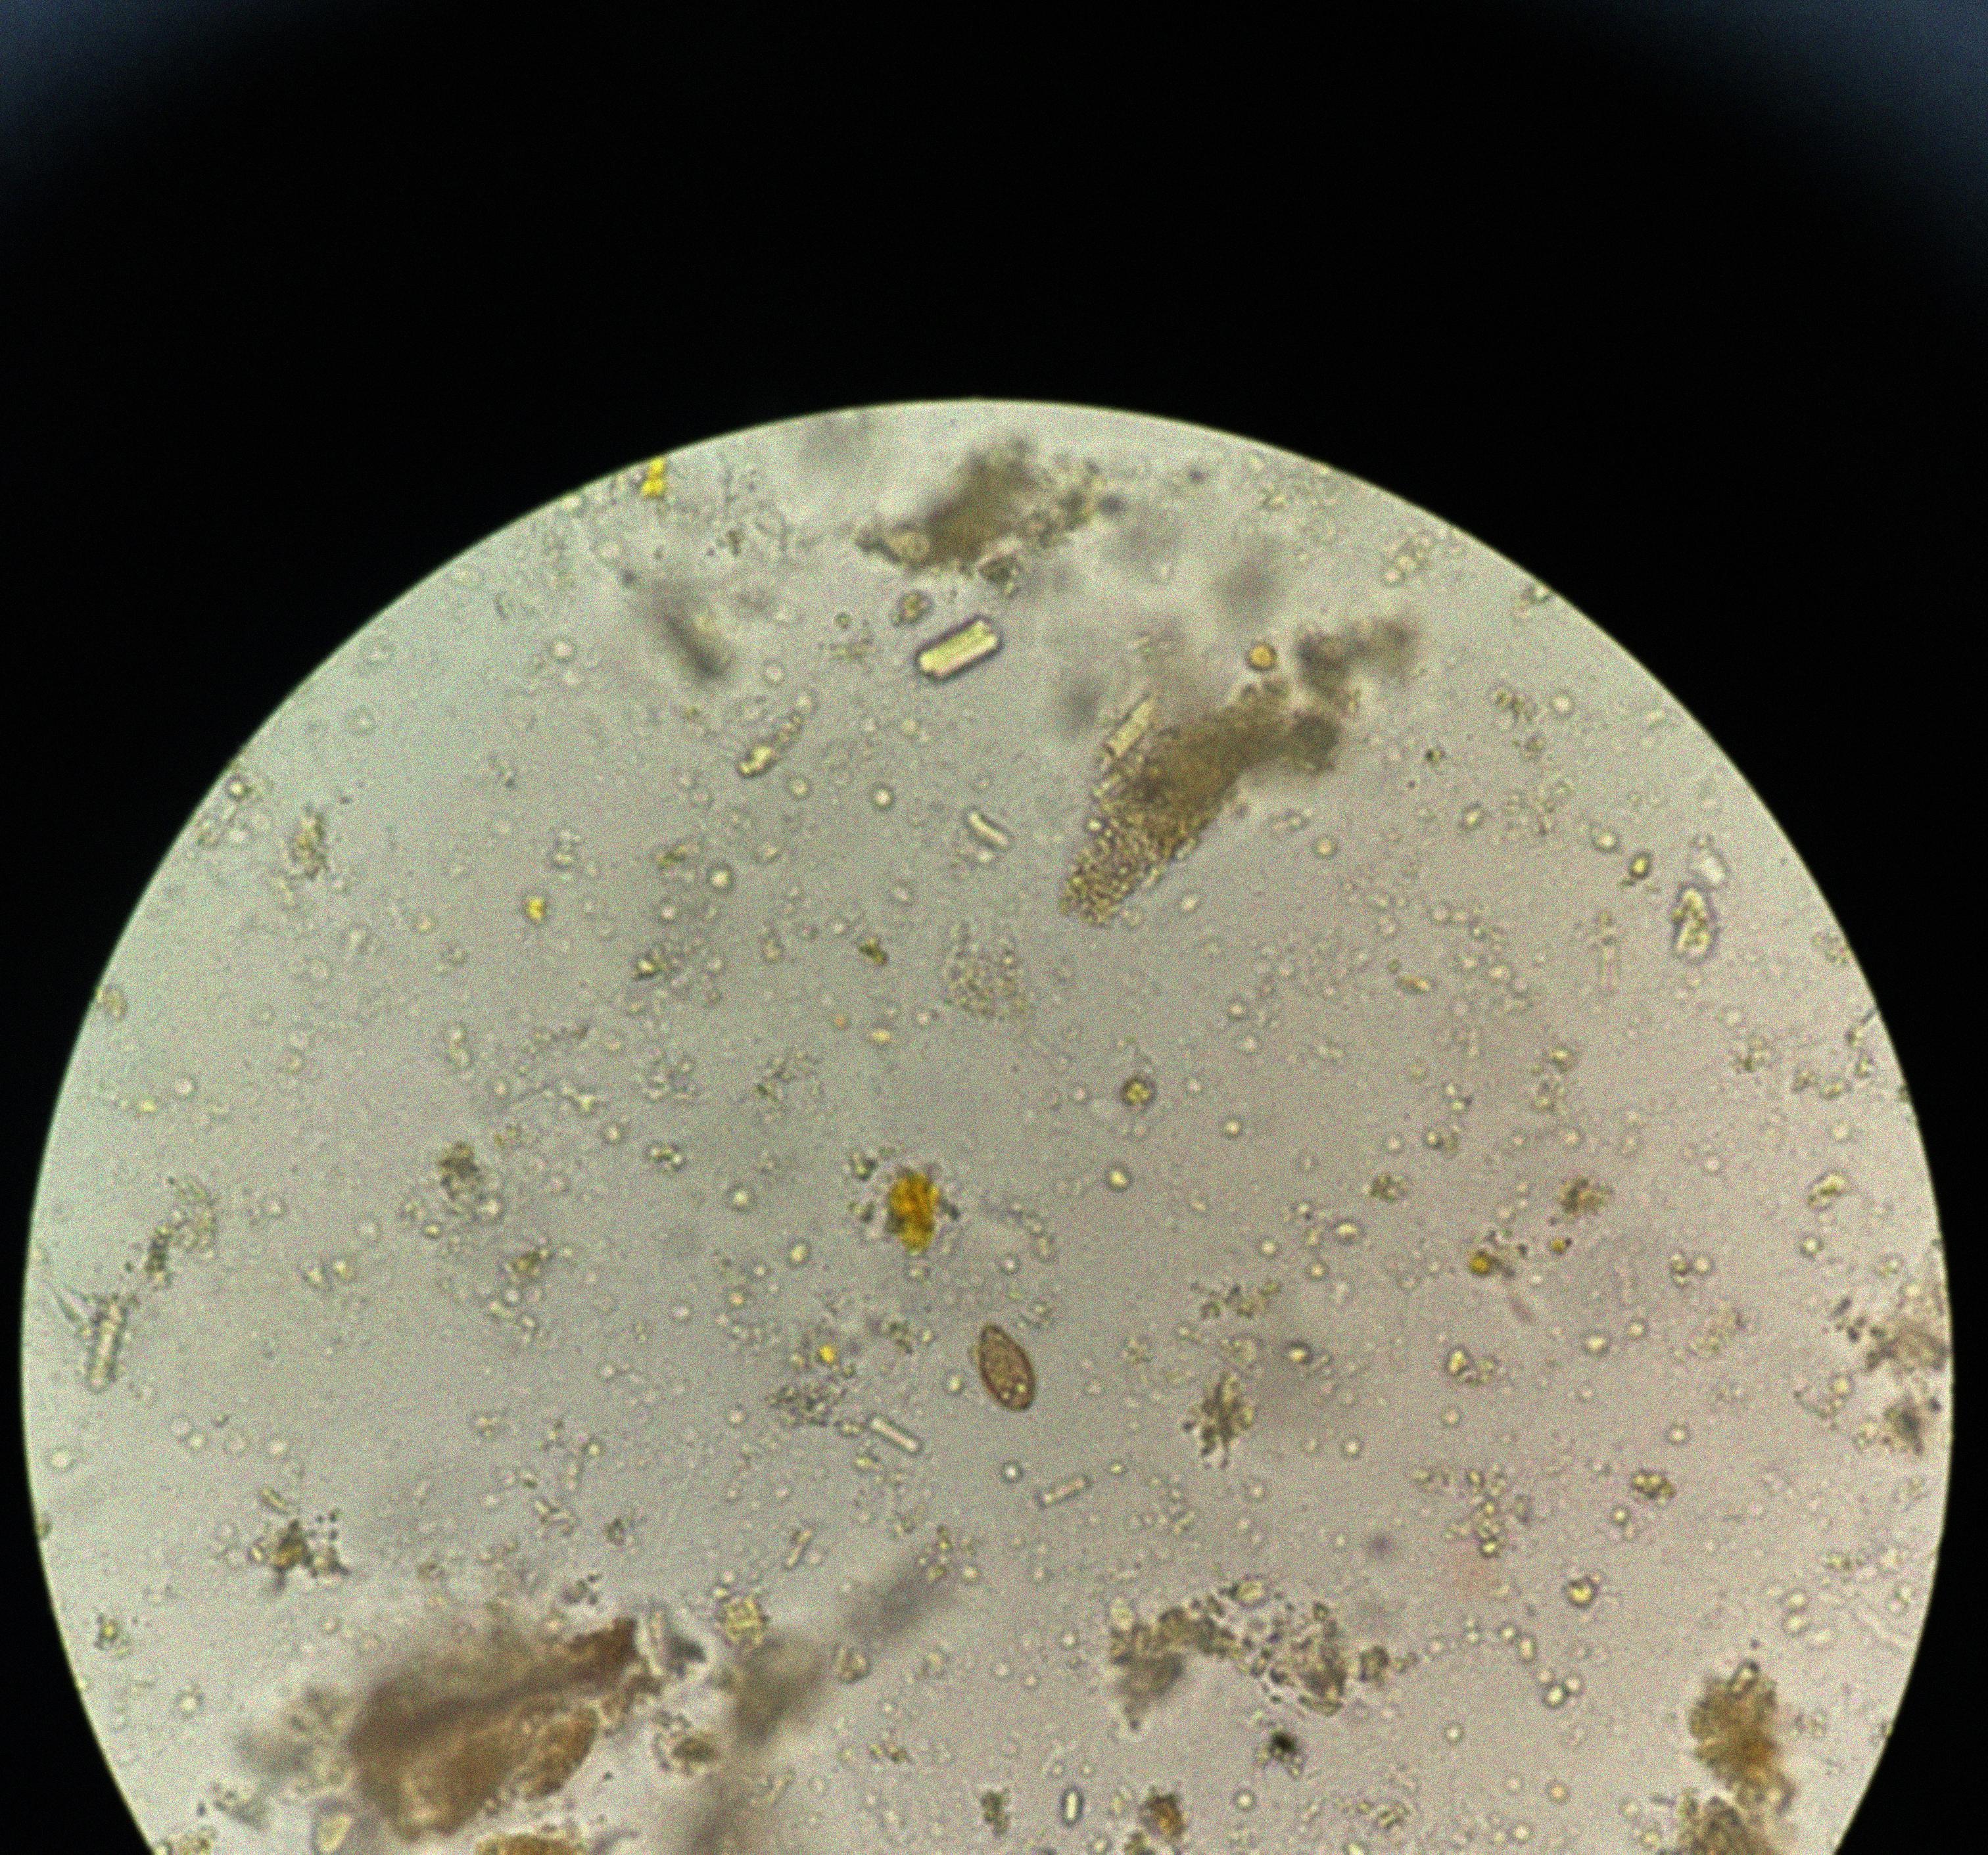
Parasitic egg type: Opisthorchis viverrine